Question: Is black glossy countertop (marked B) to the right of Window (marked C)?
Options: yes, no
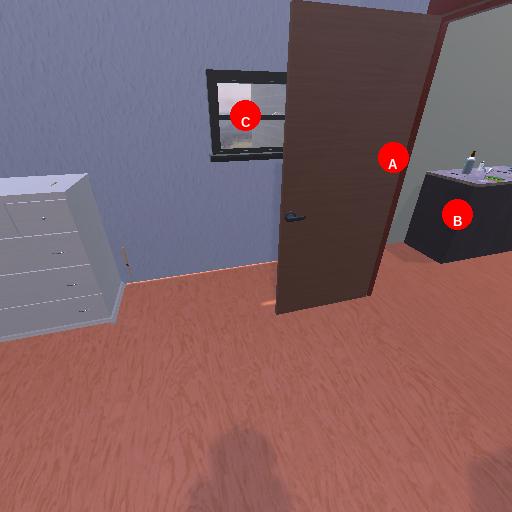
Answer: yes